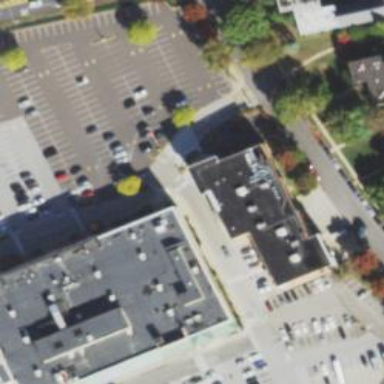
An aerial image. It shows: Retail building.